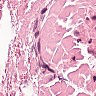
Metastatic tissue present: no